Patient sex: F
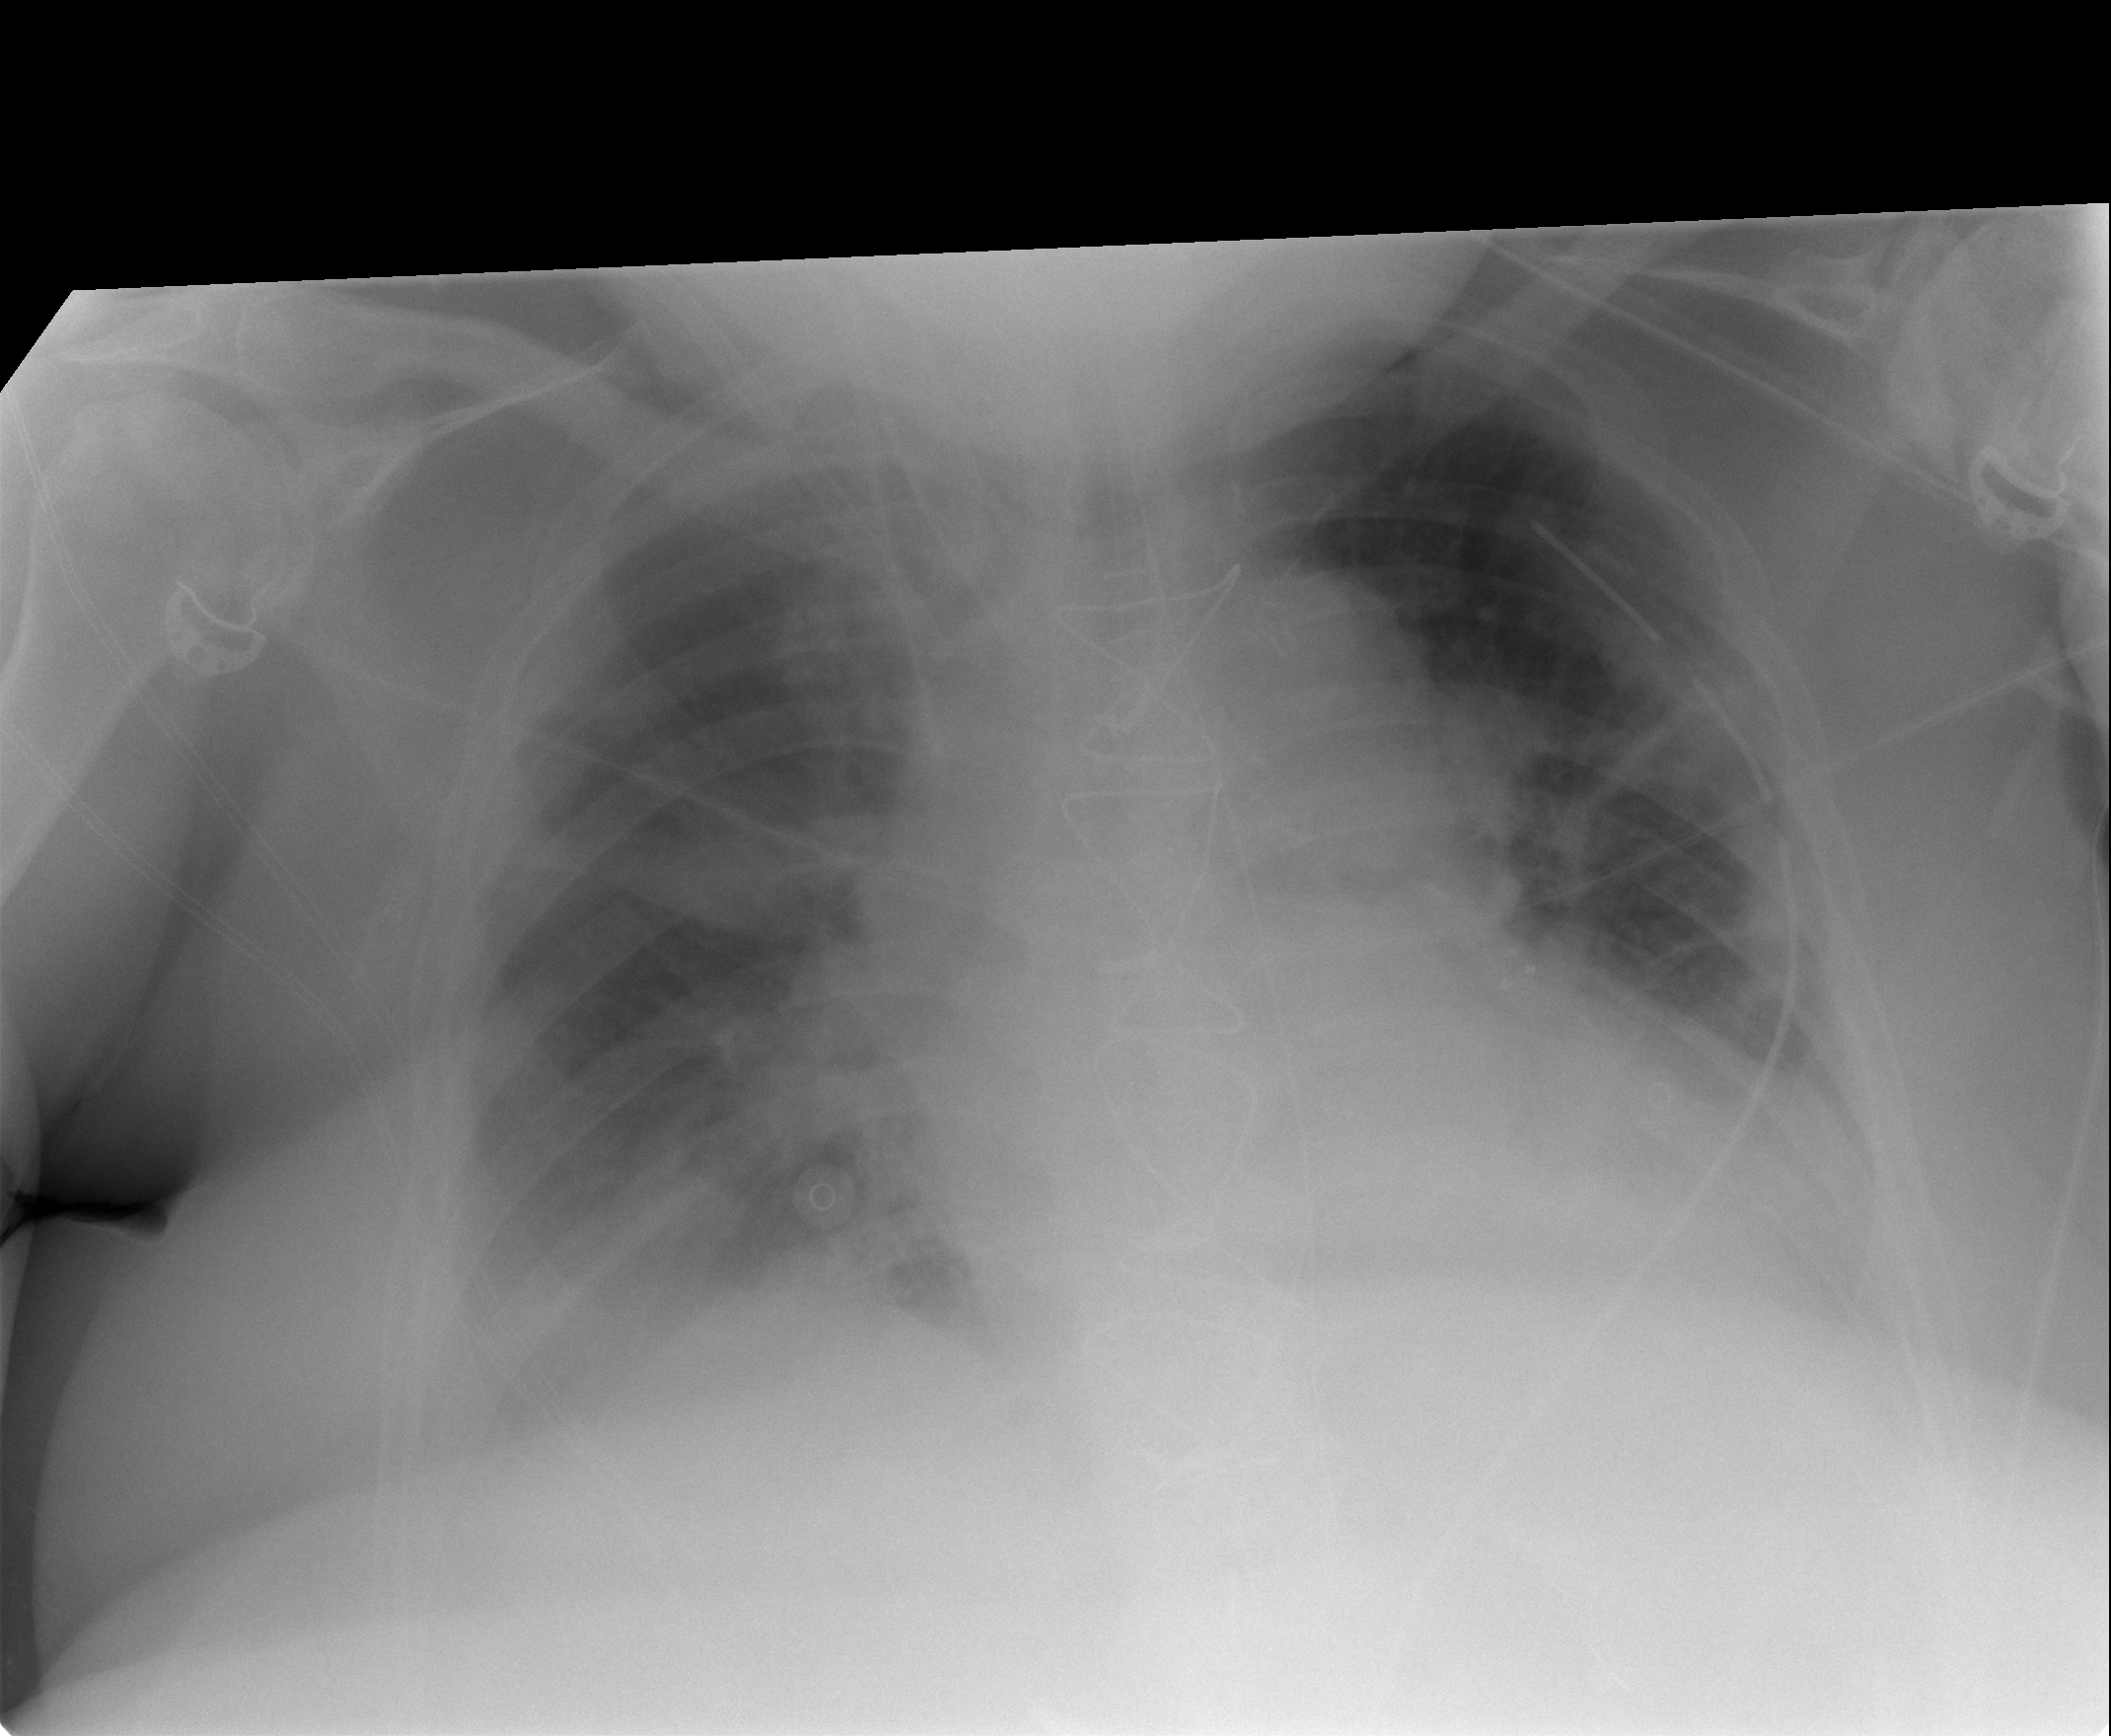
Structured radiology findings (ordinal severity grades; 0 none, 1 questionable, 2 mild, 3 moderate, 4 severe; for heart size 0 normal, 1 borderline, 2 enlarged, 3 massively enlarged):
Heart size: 2
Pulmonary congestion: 3
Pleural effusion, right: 2
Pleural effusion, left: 1
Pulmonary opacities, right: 2
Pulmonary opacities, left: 2
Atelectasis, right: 2
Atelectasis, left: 2